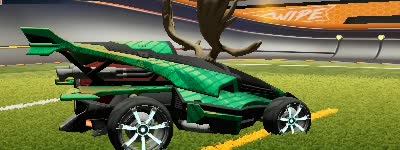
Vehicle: aftershock